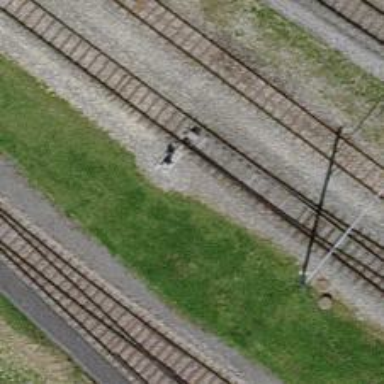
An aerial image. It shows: Railway switch.